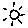
Label: sun